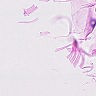
Metastatic tissue present: no